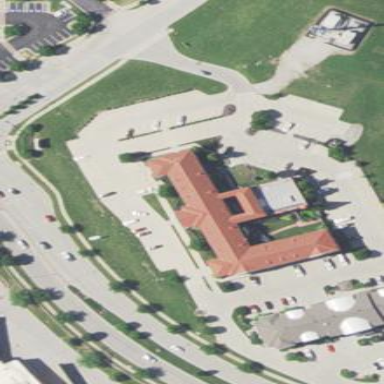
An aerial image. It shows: Building.